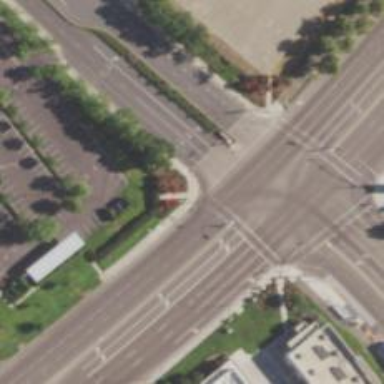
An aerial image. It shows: Crossing where footway and cycleway intersect.